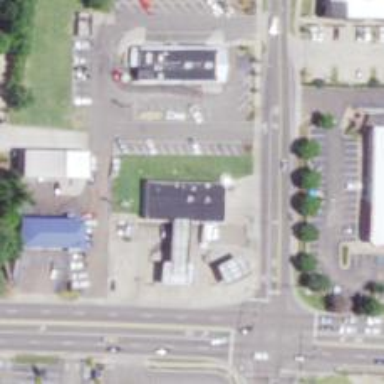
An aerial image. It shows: Convenience shop.